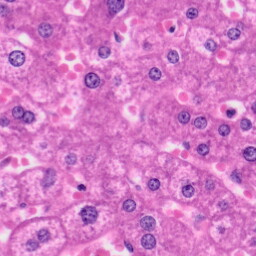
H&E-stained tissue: Liver